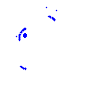
Particle: proton